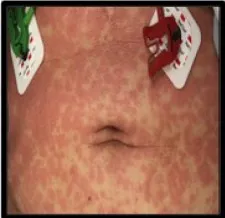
Rash on the back, legs, and ,abdomen at presentation.
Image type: medical_photograph (other_medical_photograph)